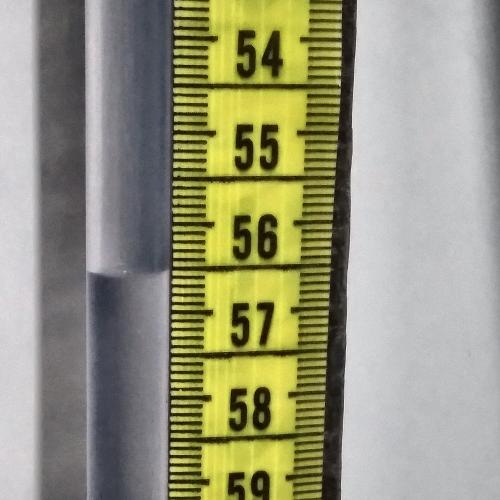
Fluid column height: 56.5 cm